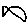
Label: fish